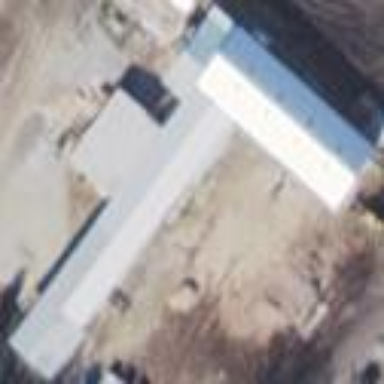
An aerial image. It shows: Outbuilding.